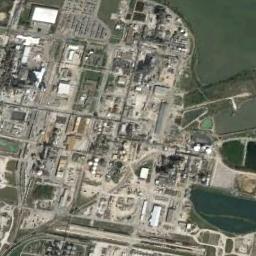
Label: industrial_area